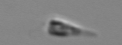
Label: Calciopappus